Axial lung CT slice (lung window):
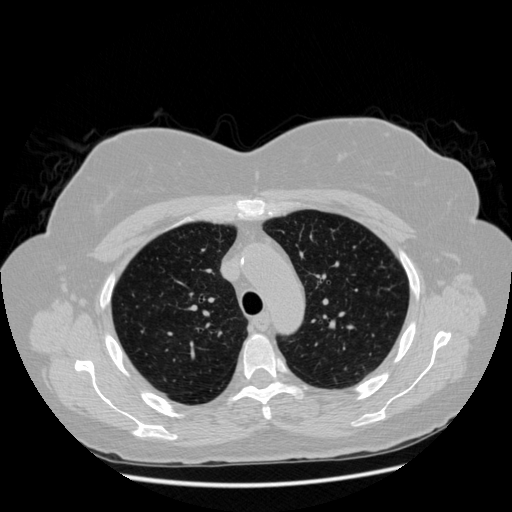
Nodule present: no